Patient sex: F
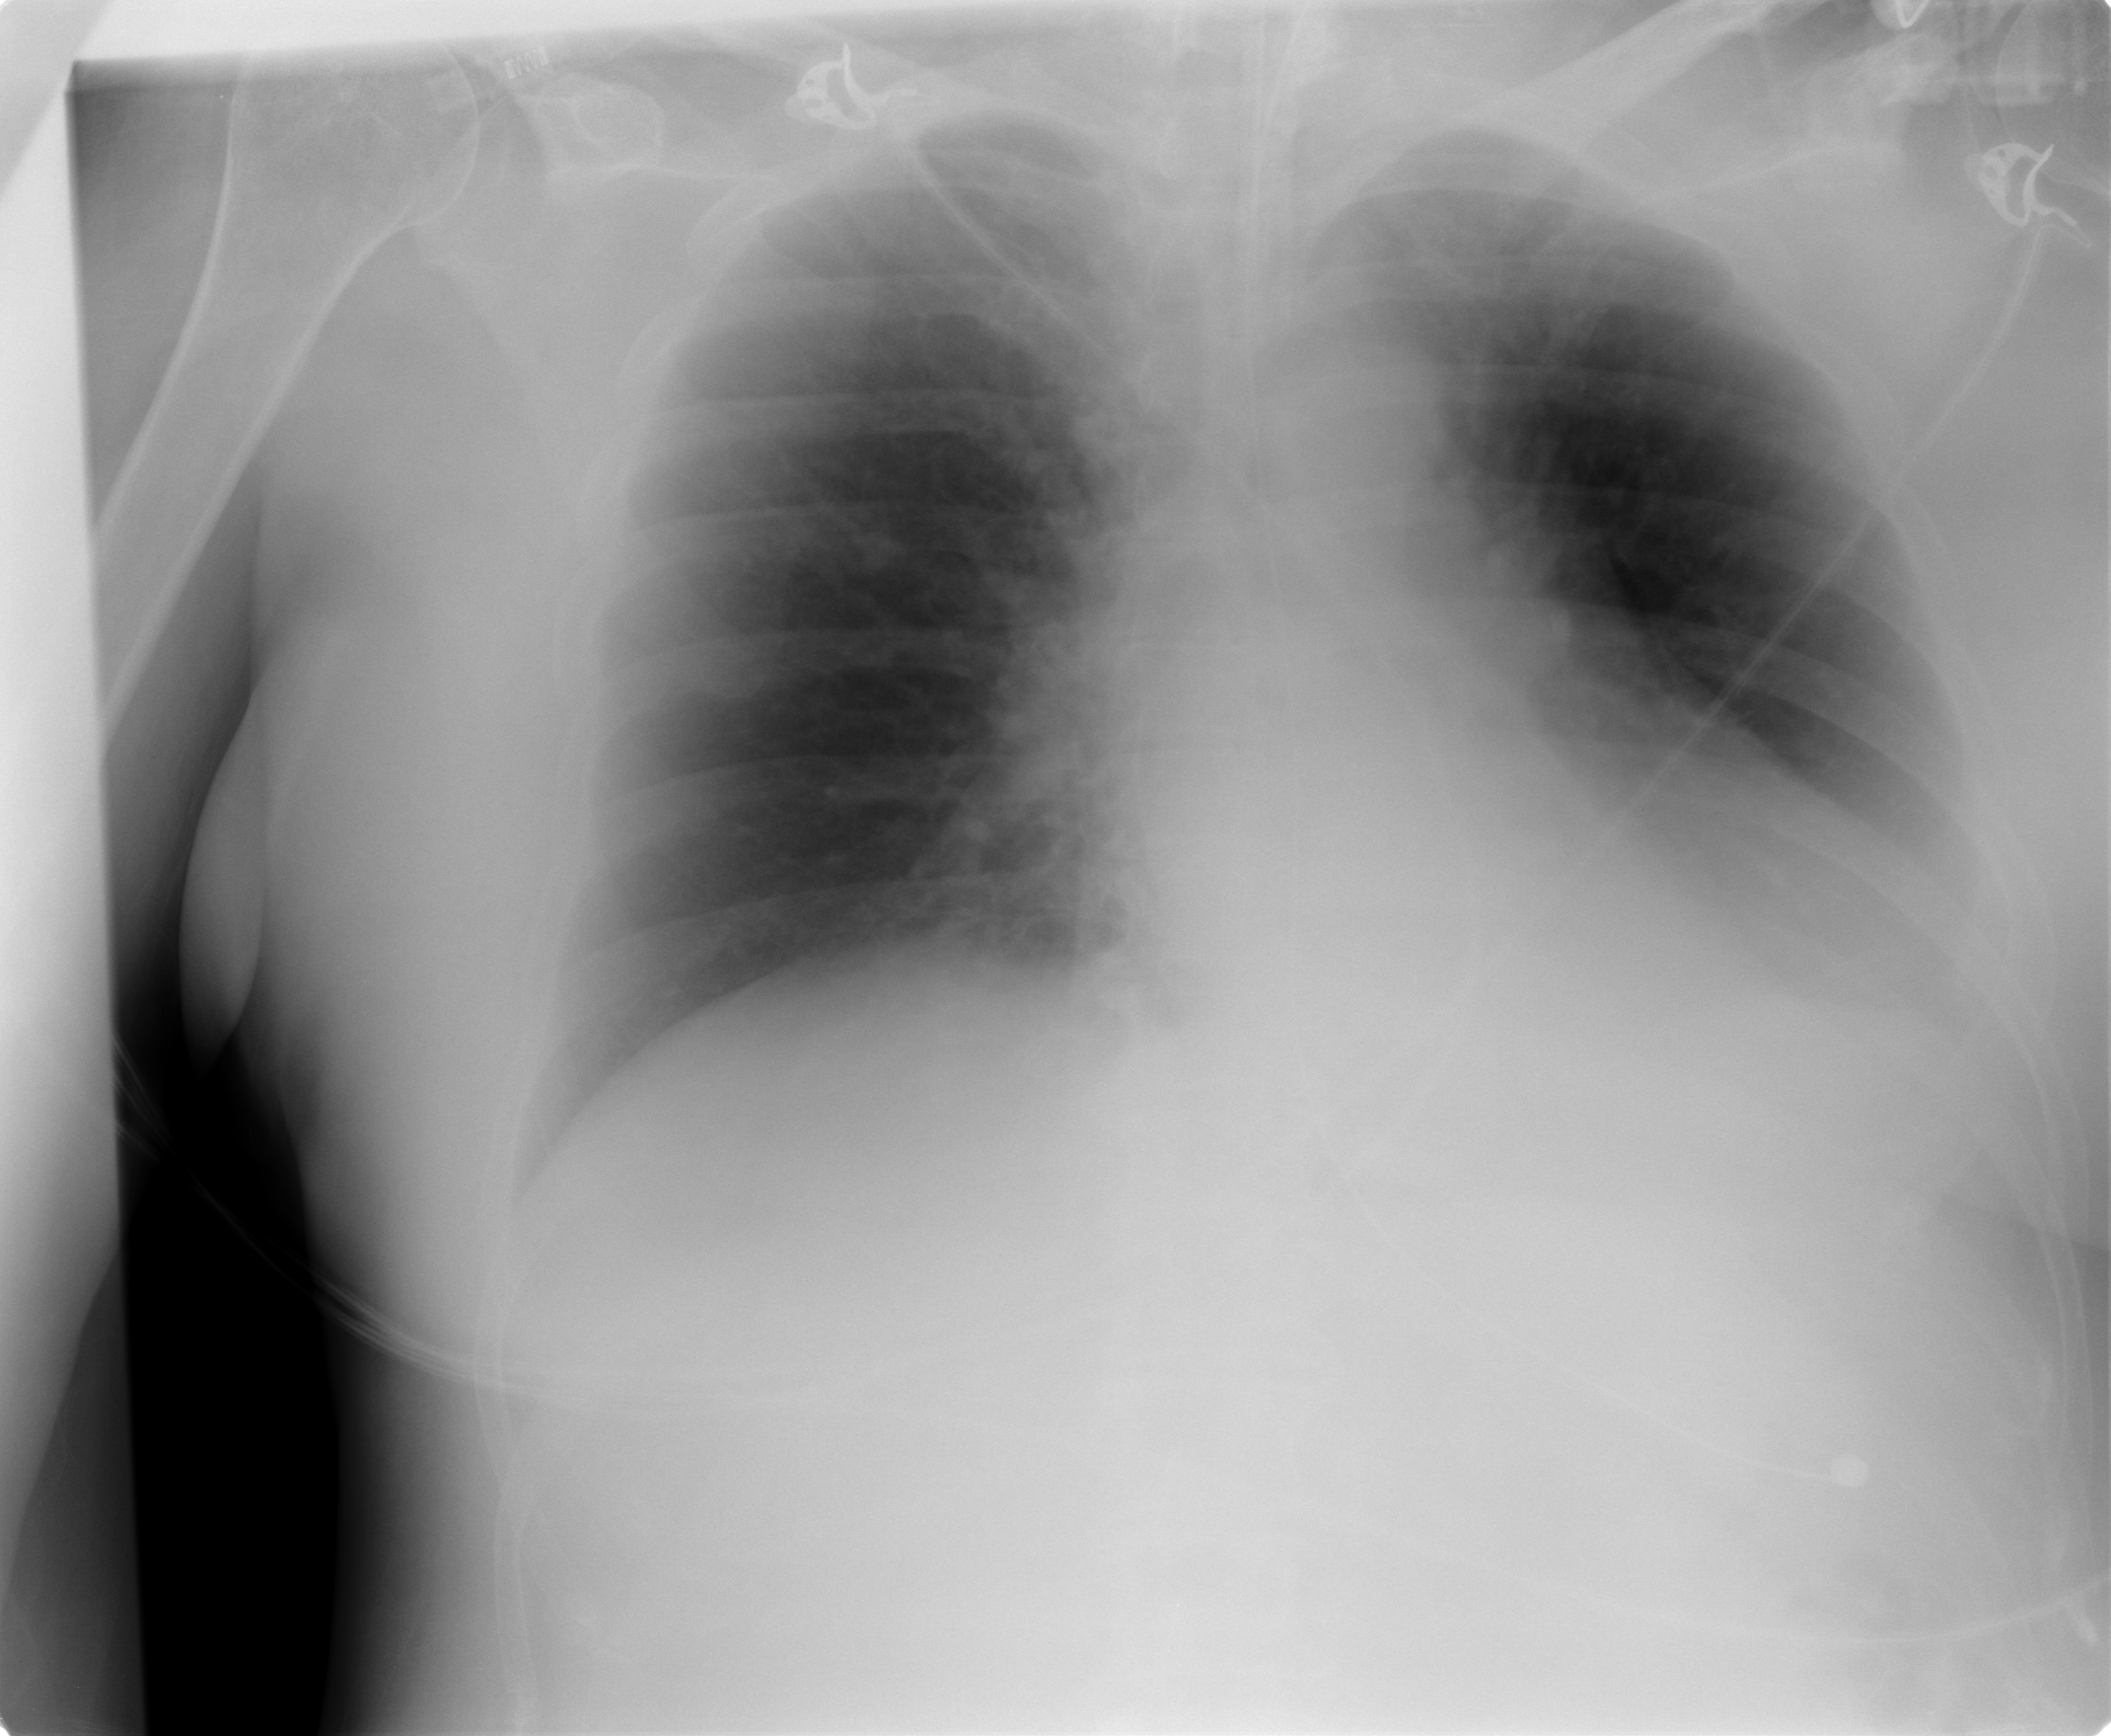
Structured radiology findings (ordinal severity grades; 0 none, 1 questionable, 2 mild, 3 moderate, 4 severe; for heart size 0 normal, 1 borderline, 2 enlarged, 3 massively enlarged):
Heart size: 2
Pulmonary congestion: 2
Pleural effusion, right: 0
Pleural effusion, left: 2
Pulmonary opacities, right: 0
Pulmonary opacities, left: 0
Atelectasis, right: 0
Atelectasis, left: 2